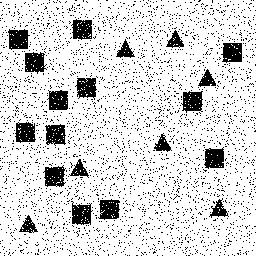
Squares: 13
Triangles: 7
Stars: 0
Total shapes: 20